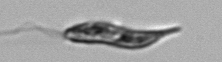
Label: Euglena